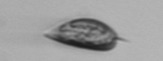
Label: Prorocentrum_triestinum